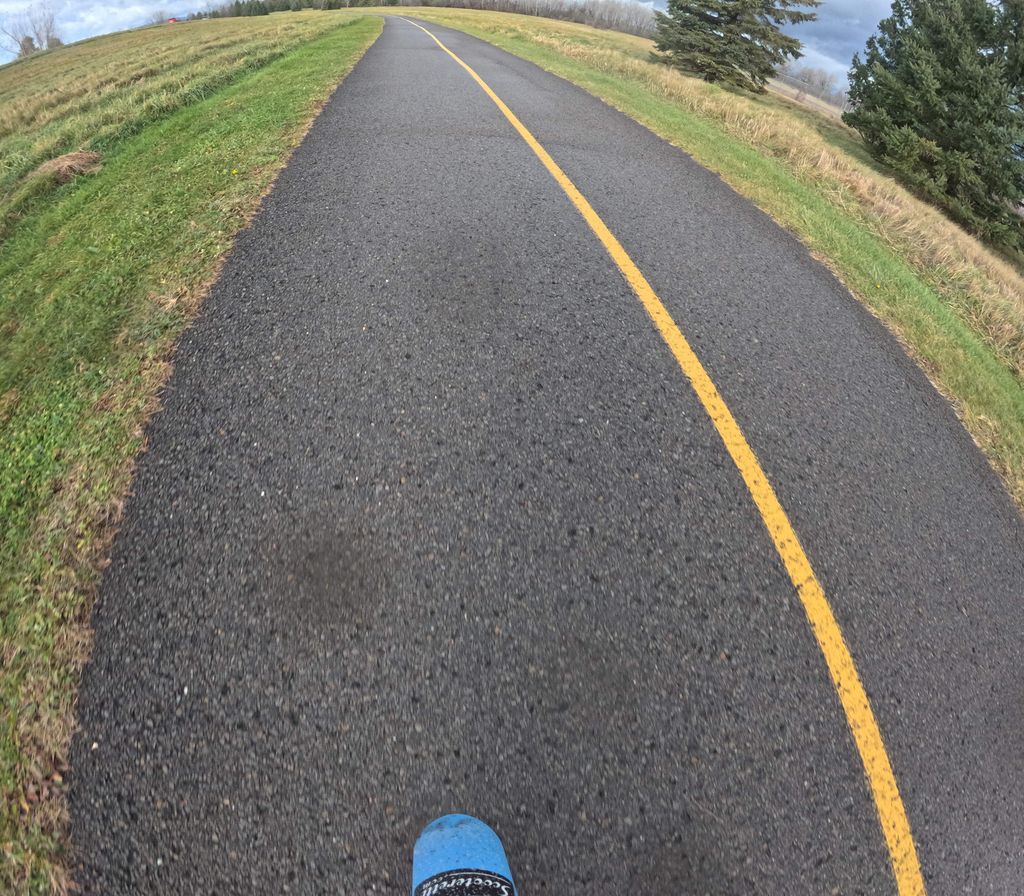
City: ottawa-gatineau